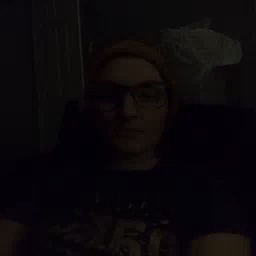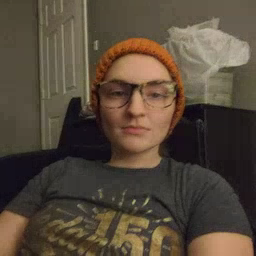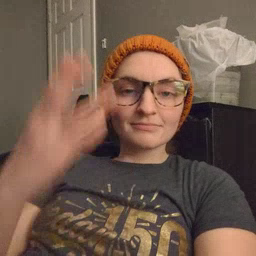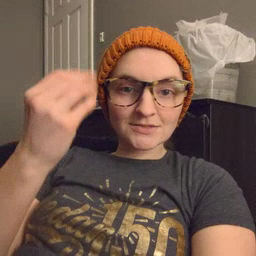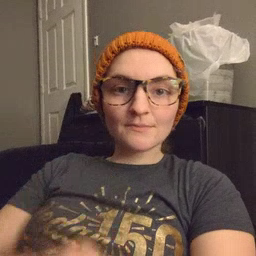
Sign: outside